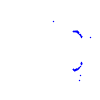
Particle: proton